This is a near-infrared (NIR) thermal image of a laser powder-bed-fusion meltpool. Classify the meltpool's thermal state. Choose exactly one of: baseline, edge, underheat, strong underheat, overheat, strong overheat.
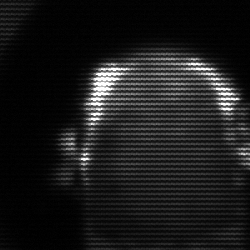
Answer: baseline